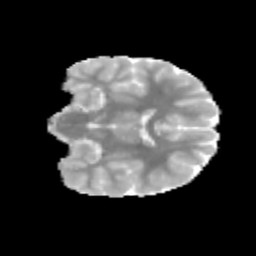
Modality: MD
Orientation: coronal
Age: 10
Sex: male
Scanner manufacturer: siemens
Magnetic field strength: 3 T
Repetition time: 3.8 s
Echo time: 0.07 s